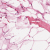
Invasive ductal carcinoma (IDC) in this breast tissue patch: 0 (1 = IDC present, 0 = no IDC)